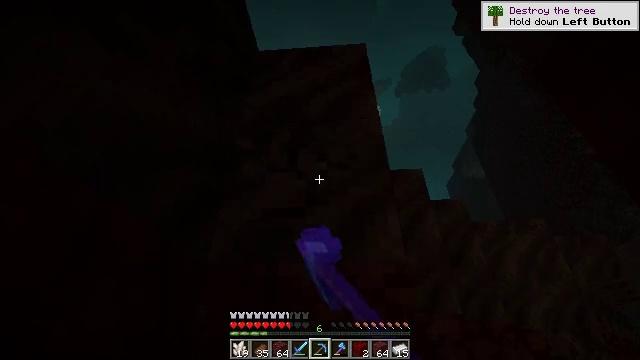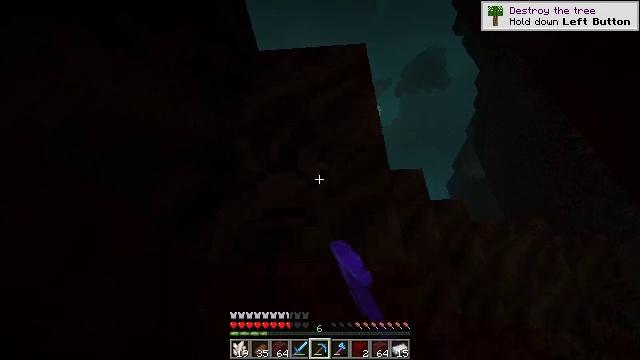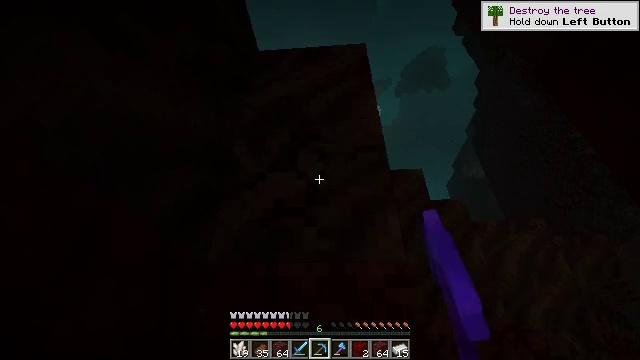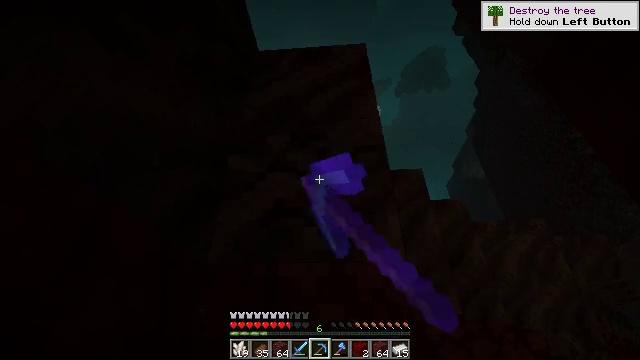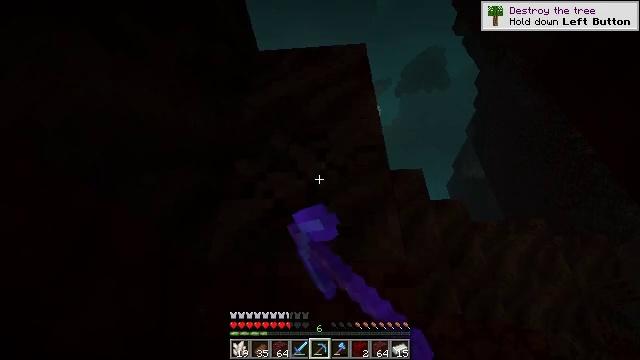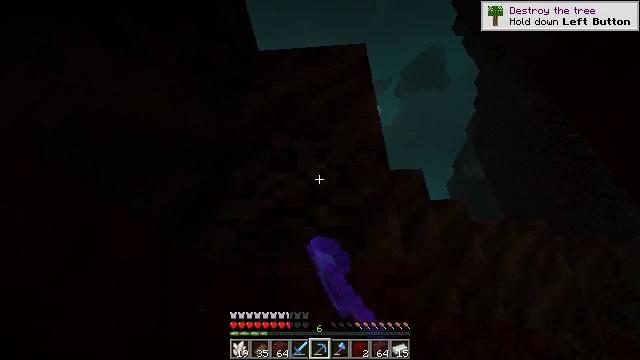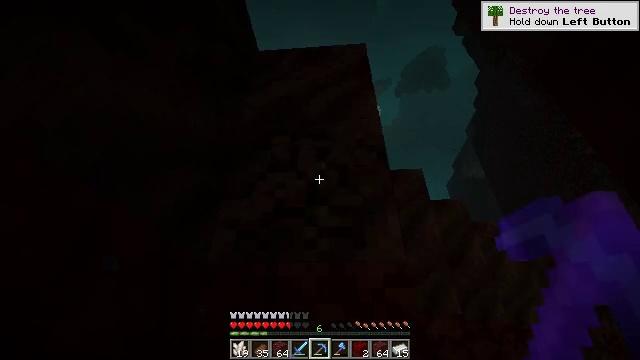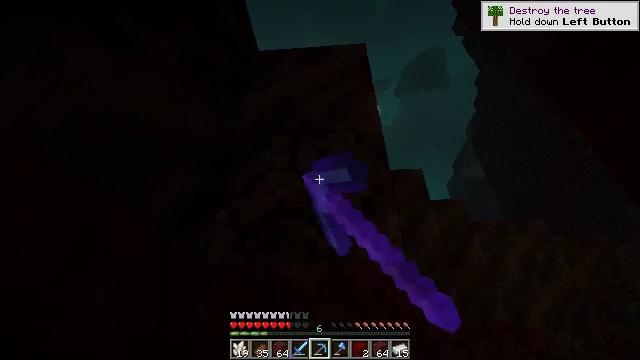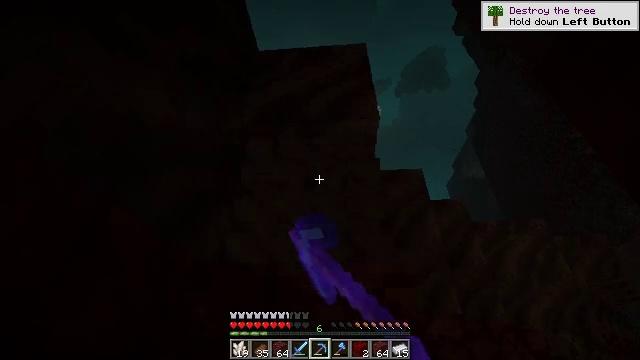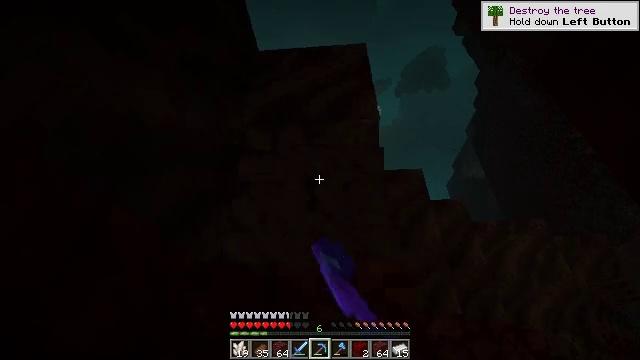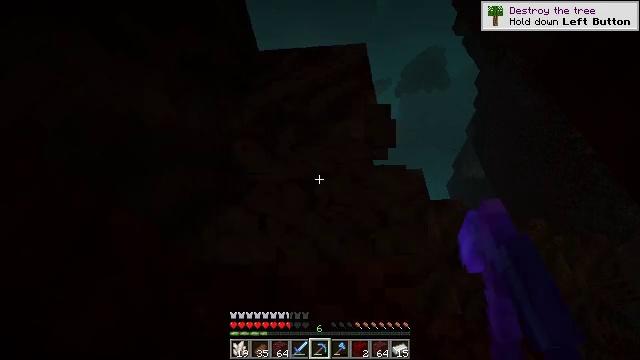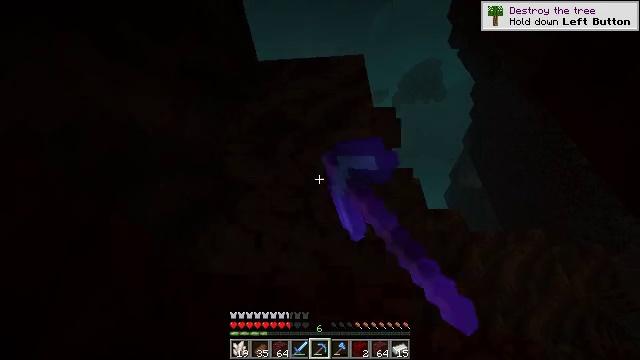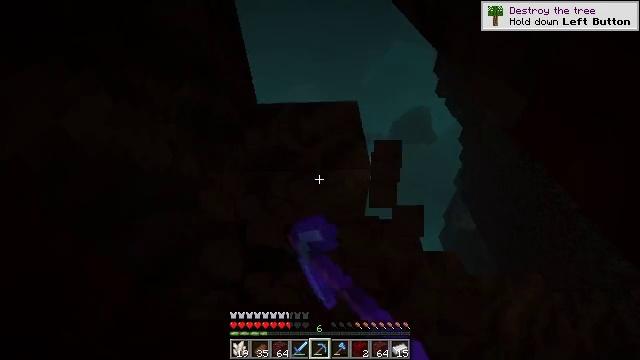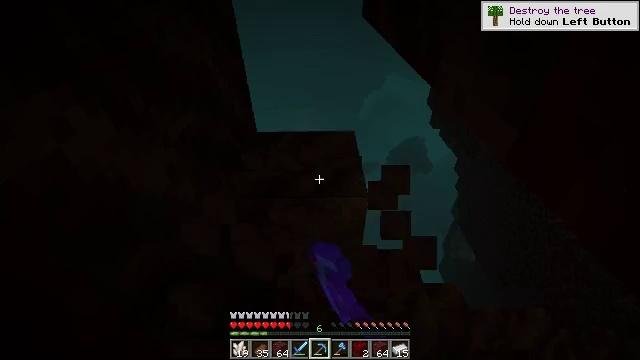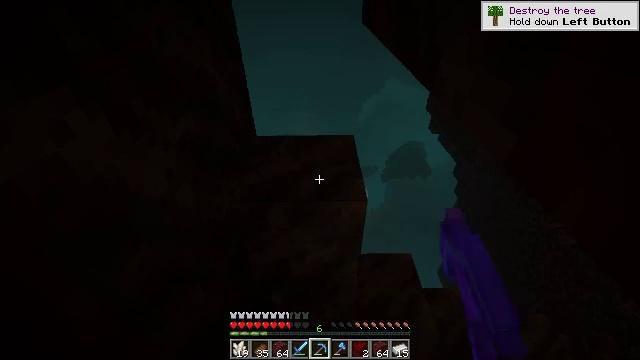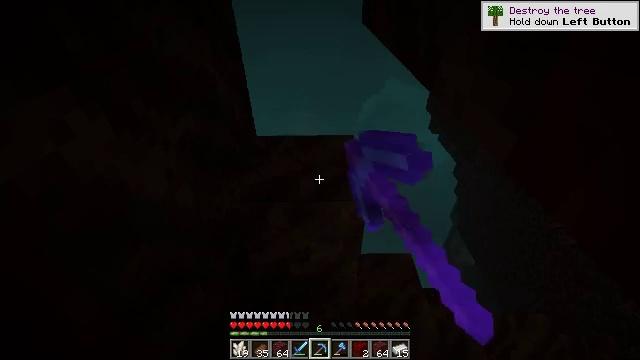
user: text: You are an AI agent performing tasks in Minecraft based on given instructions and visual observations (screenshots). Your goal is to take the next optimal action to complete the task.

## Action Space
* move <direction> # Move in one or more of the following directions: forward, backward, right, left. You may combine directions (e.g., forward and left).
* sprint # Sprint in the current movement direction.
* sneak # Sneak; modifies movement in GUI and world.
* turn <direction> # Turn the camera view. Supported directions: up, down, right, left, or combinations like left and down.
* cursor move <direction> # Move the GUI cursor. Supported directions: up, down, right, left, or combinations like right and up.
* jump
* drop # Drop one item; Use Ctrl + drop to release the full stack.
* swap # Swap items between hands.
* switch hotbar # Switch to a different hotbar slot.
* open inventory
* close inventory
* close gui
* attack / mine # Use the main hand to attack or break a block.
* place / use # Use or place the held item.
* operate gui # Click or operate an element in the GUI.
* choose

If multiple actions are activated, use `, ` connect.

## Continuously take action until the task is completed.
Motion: motion action
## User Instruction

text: Break soul soil to pick it up.
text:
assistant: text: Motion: attack / mine
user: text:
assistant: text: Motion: attack / mine
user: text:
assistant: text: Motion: attack / mine
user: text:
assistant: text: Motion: attack / mine
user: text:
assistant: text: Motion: attack / mine
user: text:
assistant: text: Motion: attack / mine
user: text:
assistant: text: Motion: attack / mine
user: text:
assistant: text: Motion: attack / mine
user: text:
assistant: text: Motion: attack / mine
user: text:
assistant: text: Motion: attack / mine
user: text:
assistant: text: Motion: turn up, attack / mine
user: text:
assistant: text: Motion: turn right and up, attack / mine
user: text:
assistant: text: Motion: turn up, attack / mine
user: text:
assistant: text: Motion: attack / mine
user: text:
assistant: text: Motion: attack / mine
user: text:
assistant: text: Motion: attack / mine
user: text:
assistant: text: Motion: attack / mine
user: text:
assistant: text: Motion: attack / mine
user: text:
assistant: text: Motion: attack / mine
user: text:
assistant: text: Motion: attack / mine
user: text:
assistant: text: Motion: attack / mine
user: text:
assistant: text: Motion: attack / mine
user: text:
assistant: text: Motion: attack / mine
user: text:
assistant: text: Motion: attack / mine
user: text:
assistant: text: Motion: attack / mine
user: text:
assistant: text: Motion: attack / mine
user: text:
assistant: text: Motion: attack / mine
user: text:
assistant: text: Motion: attack / mine
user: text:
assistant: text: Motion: attack / mine
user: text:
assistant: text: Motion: attack / mine